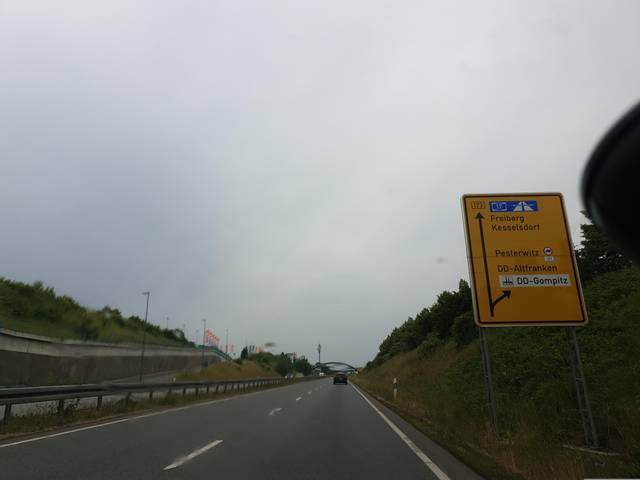
Region: Germany
Coordinates: 51.039, 13.642